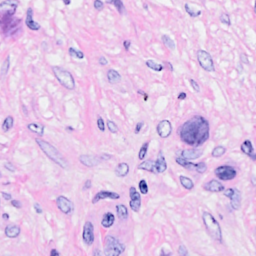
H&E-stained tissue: Breast